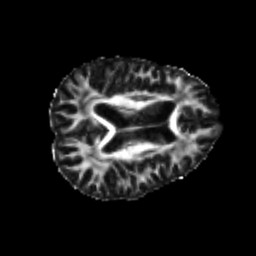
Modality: FA
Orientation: axial
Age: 24
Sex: male
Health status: healthy
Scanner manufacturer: philips
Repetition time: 7.384 s
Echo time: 0.08599 s